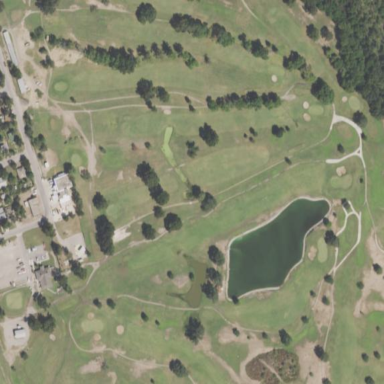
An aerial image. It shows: Golf course.